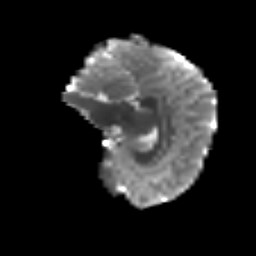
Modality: T2w
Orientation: sagittal
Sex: male
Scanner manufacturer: siemens
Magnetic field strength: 3 T
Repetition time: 5 s
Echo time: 0.071 s